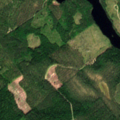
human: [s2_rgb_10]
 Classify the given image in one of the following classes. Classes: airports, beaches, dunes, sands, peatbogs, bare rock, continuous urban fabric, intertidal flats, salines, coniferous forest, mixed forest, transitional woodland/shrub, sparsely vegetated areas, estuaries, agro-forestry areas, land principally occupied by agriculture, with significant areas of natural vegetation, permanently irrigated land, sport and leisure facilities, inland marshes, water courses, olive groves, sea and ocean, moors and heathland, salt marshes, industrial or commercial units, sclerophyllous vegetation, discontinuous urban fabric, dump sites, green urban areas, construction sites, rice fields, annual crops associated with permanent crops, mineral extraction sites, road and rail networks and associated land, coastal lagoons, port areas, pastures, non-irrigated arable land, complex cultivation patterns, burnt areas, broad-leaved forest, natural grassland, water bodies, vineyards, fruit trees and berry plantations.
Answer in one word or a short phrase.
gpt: coniferous forest, mixed forest, transitional woodland/shrub, water bodies